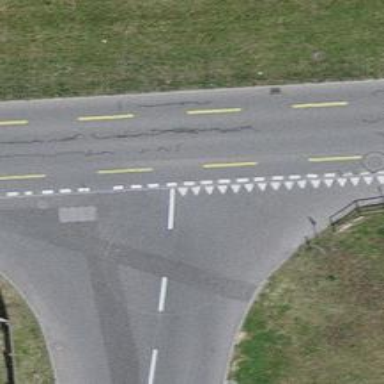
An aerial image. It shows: Road with "give way" sign.